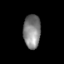
Tissue: skin
Cell type: Epithelial cells
Senescence score: 0.2455
Nuclear area (px): 569
Mean DAPI intensity: 131.178